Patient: sex M, age 54
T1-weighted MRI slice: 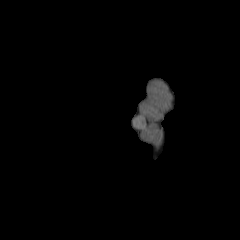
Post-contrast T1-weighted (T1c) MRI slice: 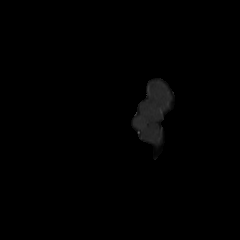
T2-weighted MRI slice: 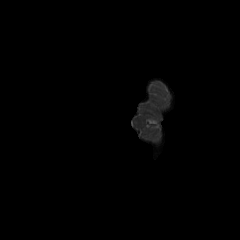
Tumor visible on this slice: no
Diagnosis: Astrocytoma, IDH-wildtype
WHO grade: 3